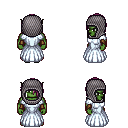
a pixel art fantasy rpg character, male body template, orc, green skin, underdress, white pants, pink bangs hairstyle, chain hood, cloth bracers, gray slippers, four views (front, back, left, right), 2x2 character sprite sheet, small pixel art, hard edges, no anti-aliasing